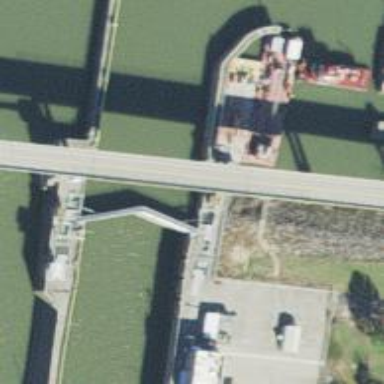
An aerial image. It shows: Lock gate along waterway.